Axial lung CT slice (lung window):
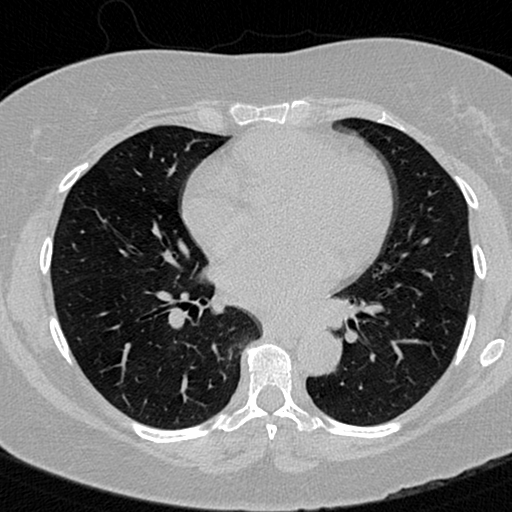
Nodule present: no